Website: lowes
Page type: review-order
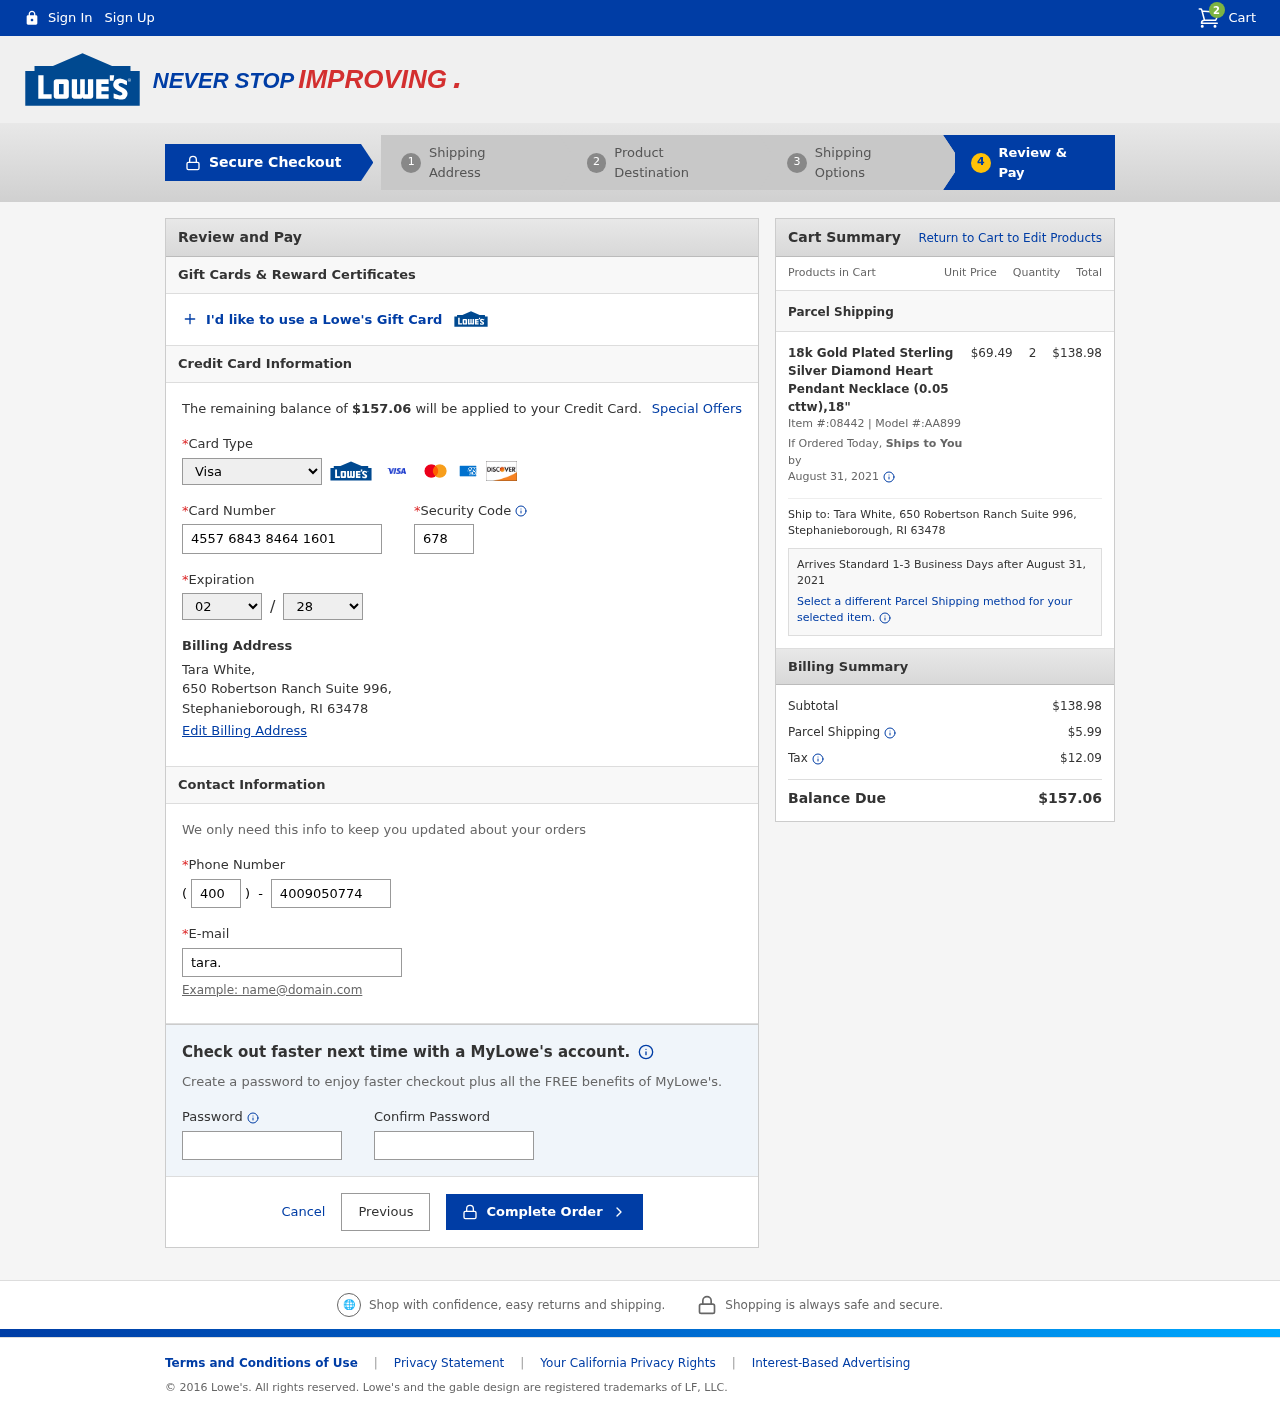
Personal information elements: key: PII_CARD_CVV
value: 678
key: PII_CARD_EXPIRY_MONTH
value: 02
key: PII_CARD_EXPIRY_YEAR
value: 28
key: PII_CARD_NUMBER
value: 4557 6843 8464 1601
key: PII_CARD_TYPE
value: Visa
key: PII_CITY
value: Stephanieborough
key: PII_EMAIL
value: tara.white@yahoo.com
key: PII_FULLNAME
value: Tara White,
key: PII_PHONE
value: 4009050774
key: PII_PHONE_AREA
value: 400
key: PII_POSTCODE
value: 63478
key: PII_STATE_ABBR
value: RI
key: PII_STREET
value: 650 Robertson Ranch Suite 996,
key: PII_FULLNAME2
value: Tara White
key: PII_STREET2
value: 650 Robertson Ranch Suite 996
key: PII_CITY_STATE_ZIP2
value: Stephanieborough, RI 63478
Product elements: key: PRODUCT1_NAME
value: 18k Gold Plated Sterling Silver Diamond Heart Pendant Necklace (0.05 cttw),18"
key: PRODUCT1_PRICE
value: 69.49
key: PRODUCT1_QUANTITY
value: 2
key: PRODUCT1_ITEM_NUMBER
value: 08442
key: PRODUCT1_MODEL_NUMBER
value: AA899
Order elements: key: ORDER_NUM_ITEMS
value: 2
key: ORDER_TOTAL
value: $157.06
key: ORDER_SHIPPING_DATE
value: August 31, 2021
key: ORDER_SUBTOTAL
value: $138.98
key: ORDER_SHIPPING_DATE2
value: August 31, 2021
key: ORDER_SUBTOTAL2
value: $138.98
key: ORDER_SHIPPING_COST
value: $5.99
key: ORDER_TAX
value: $12.09